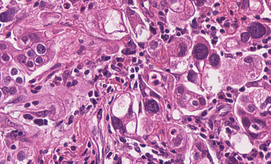
Tumor epithelial tissue: yes
Tumor-associated stroma tissue: yes
Normal tissue: no